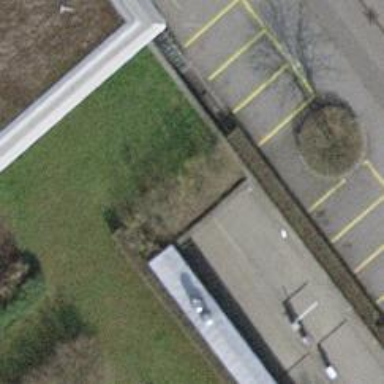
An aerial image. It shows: Parking entrance.